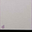
Piece: xx